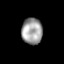
Tissue: prostate
Cell type: T cells
Senescence score: 0.3492
Nuclear area (px): 529
Mean DAPI intensity: 161.195